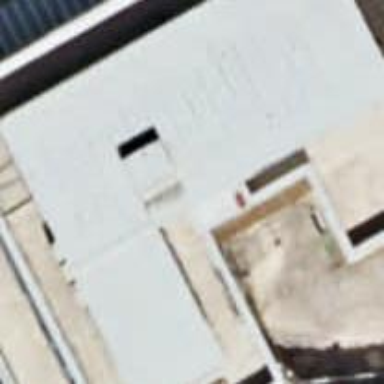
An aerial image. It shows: Building.